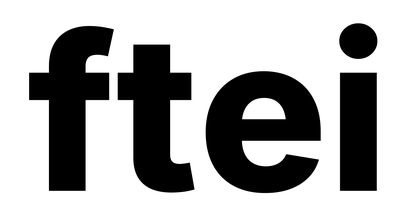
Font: Inter_ExtraBold